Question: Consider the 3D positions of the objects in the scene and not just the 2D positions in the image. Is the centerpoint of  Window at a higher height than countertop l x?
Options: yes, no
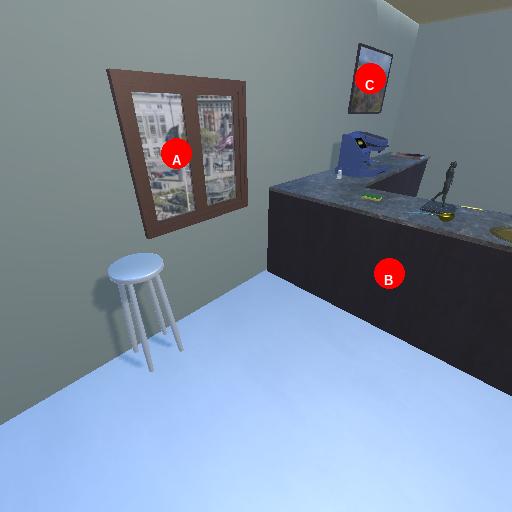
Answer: yes